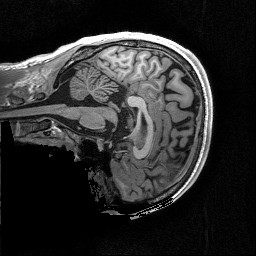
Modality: T1w
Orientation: sagittal